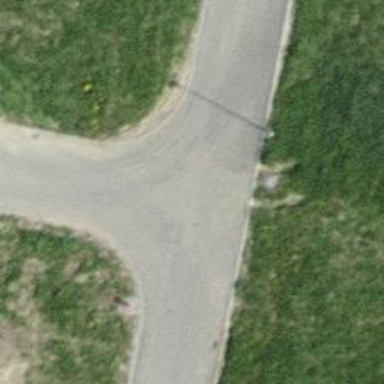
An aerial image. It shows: Residential road with asphalt surface.